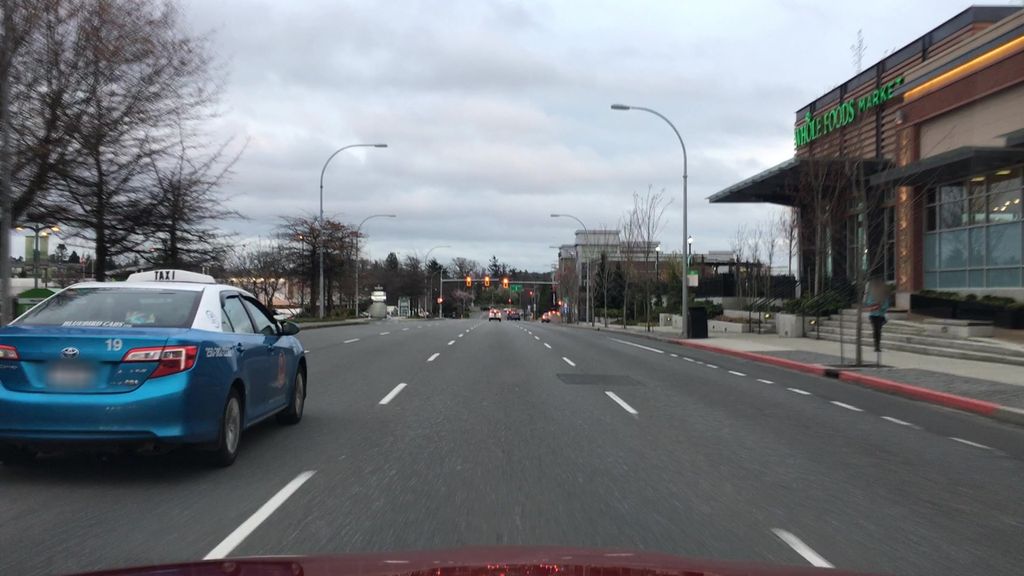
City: victoria